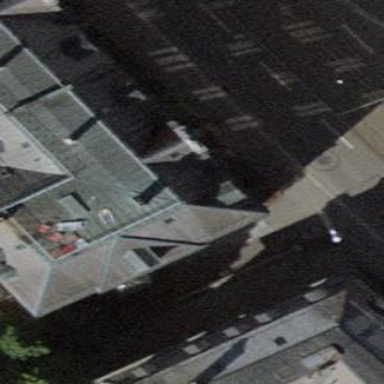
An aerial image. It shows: Building with mansard roof design.